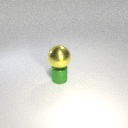
large yellow metal sphere above small green metal cylinder